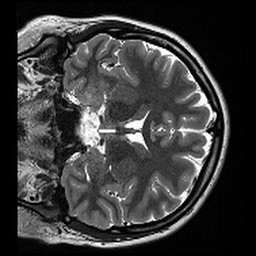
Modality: T2w
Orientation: coronal
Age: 24
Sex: female
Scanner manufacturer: siemens
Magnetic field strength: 3 T
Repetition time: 13.15 s
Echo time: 0.082 s